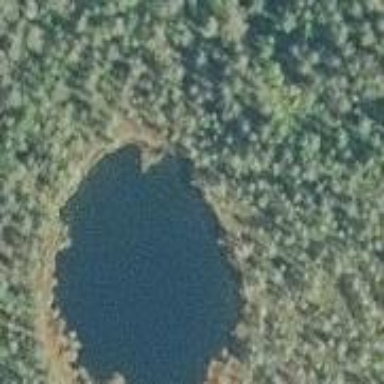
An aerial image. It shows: Pond with natural water.